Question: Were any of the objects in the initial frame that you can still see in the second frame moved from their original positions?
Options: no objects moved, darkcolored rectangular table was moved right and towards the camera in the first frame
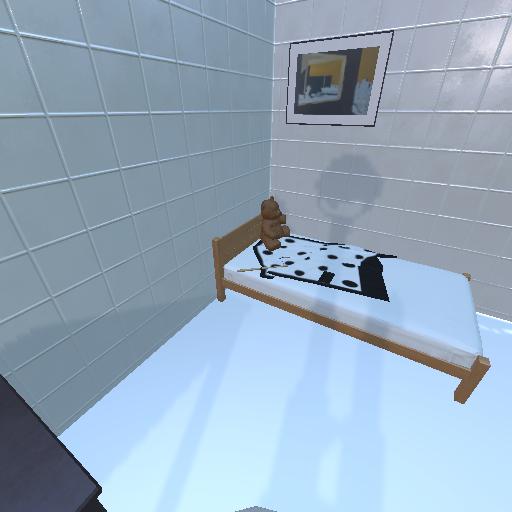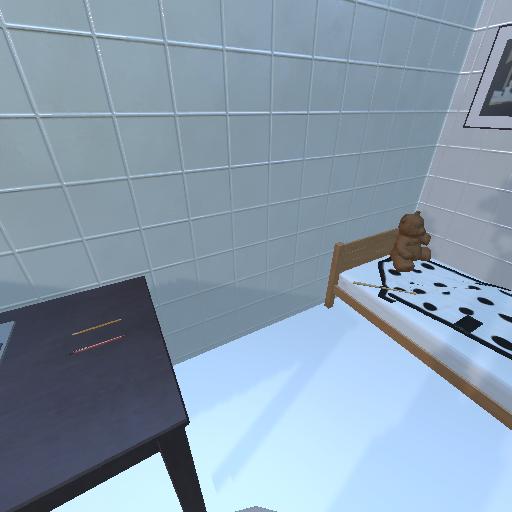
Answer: no objects moved